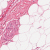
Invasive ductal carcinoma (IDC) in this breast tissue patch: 0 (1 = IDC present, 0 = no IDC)